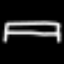
Label: bed